Aerial crown-view tile of a tropical tree (Barro Colorado Island, Panama), acquired 20250317:
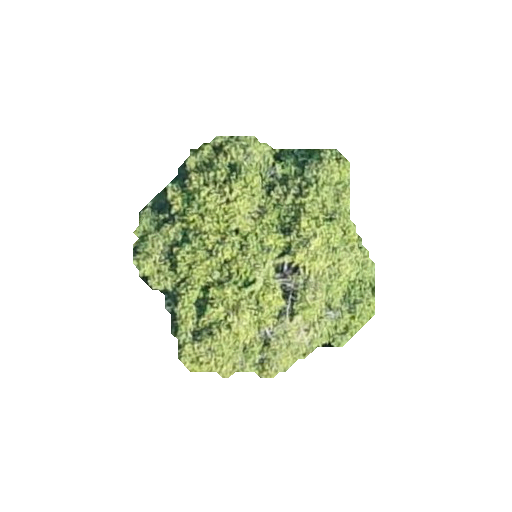
Species: Guatteria lucens
GBIF accepted scientific name: Guatteria lucens
Crown area: 64.218 m²